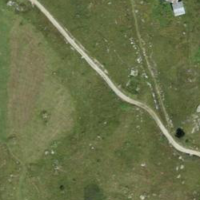
EUNIS habitat code: 23
Species observed at this site:
Erebia melampus
Geum montanum